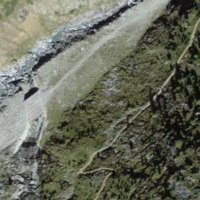
EUNIS habitat code: 31
Species observed at this site:
Astragalus alpinus